Question: I've made a foresplot in r using the metafor package with the following code:
'''
res <- metafor::rma(cohens_d, variance, data = my_data)
par(mar=c(3.4,0,0,0))
par(cex=2.5, font=4)
metafor::forest.rma(res, alim=c(-3.75, 3.75), xlab = "Cohen's D with 95% CI",
slab = my_data$Paper)
'''
which gives me the image:

I'd like to flip the x axis, meaning have the negative on the right. Any ideas on how to do this?
Thank you!
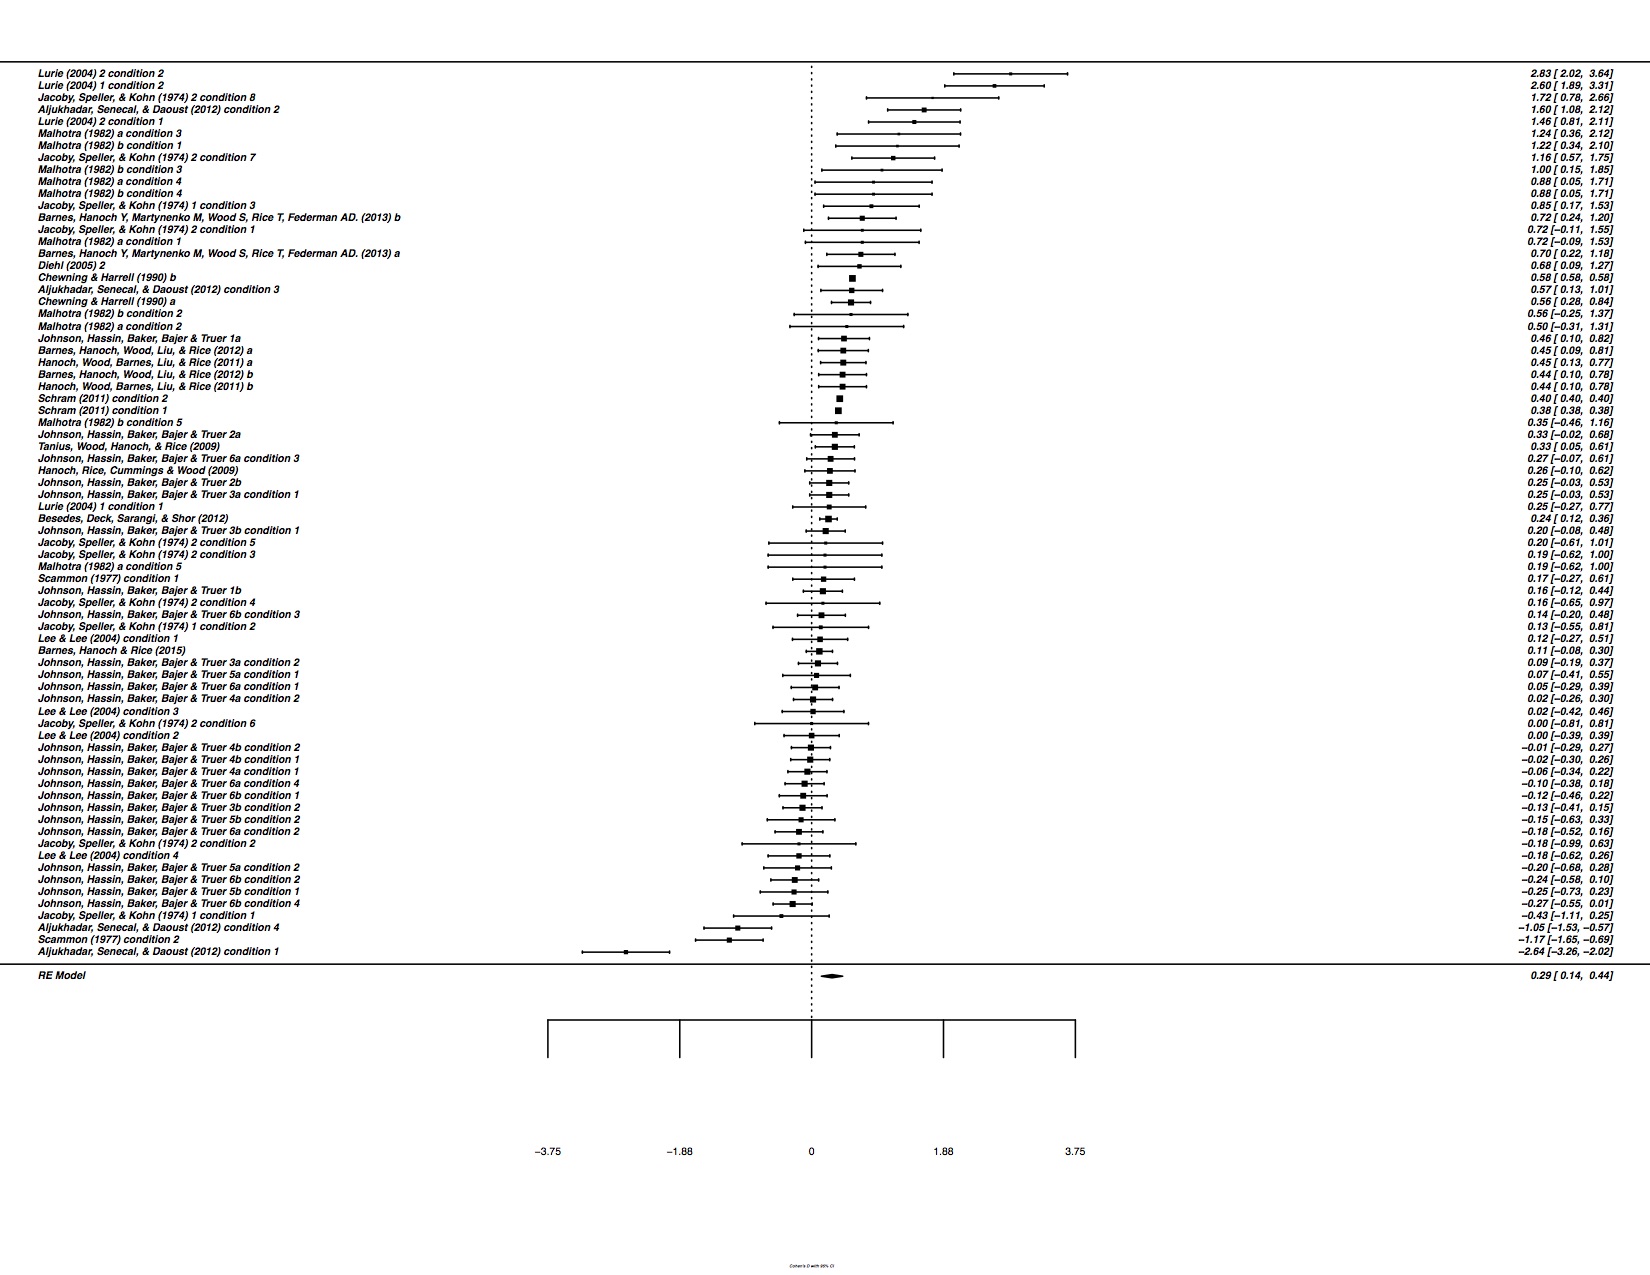
Answer: Okay, this is a really ridiculous hack, but it works. Basically, you have to draw the plot twice, once to add the points (with reversed signs) and once to add the annotations (without the reversed signs).
'''
library(metafor)
dat <- get(data(dat.bcg))
dat <- escalc(measure="RR", ai=tpos, bi=tneg, ci=cpos, di=cneg, data=dat.bcg)
res <- rma(yi, vi, data=dat)
### default plot
forest(res, xlim=c(-8,8))
### trick into reverse x-axis
forest(res, xaxt="n", transf=function(x) -1*x, annotate=FALSE, xlim=c(-8,8), xlab="Log Relative Risk")
axis(side=1, at=seq(-3, 3, 1), labels=seq(3,-3,-1))
par(new=TRUE)
forest(res, xaxt="n", xlim=c(-8,8), col="white", border="white", pch=NA, lty="blank", efac=NA, xlab="", slab=NA, mlab=NA)
par(new=FALSE)
'''